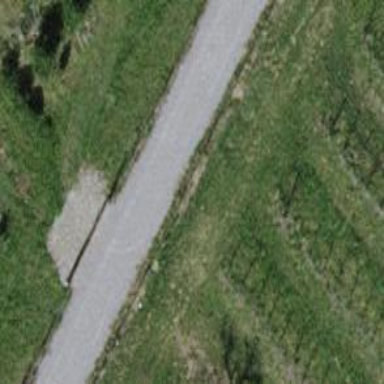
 classified as grade2 track. Suitable for agricultural vehicles like agricultural motorcars."